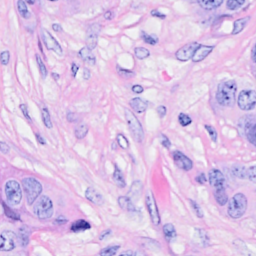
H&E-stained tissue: Breast